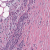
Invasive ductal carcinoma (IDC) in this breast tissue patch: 1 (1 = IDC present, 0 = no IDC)